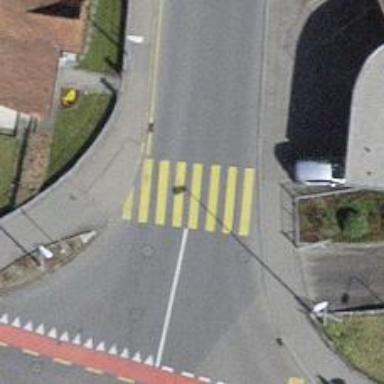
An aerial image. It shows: Pedestrian crossing with zebra markings on the footway.